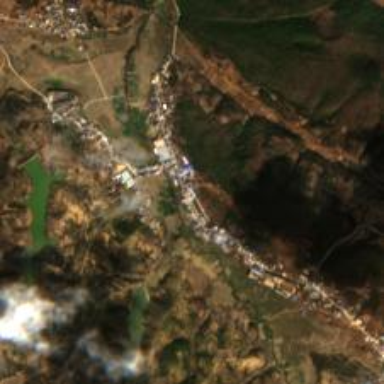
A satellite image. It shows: Ethnic township within town.